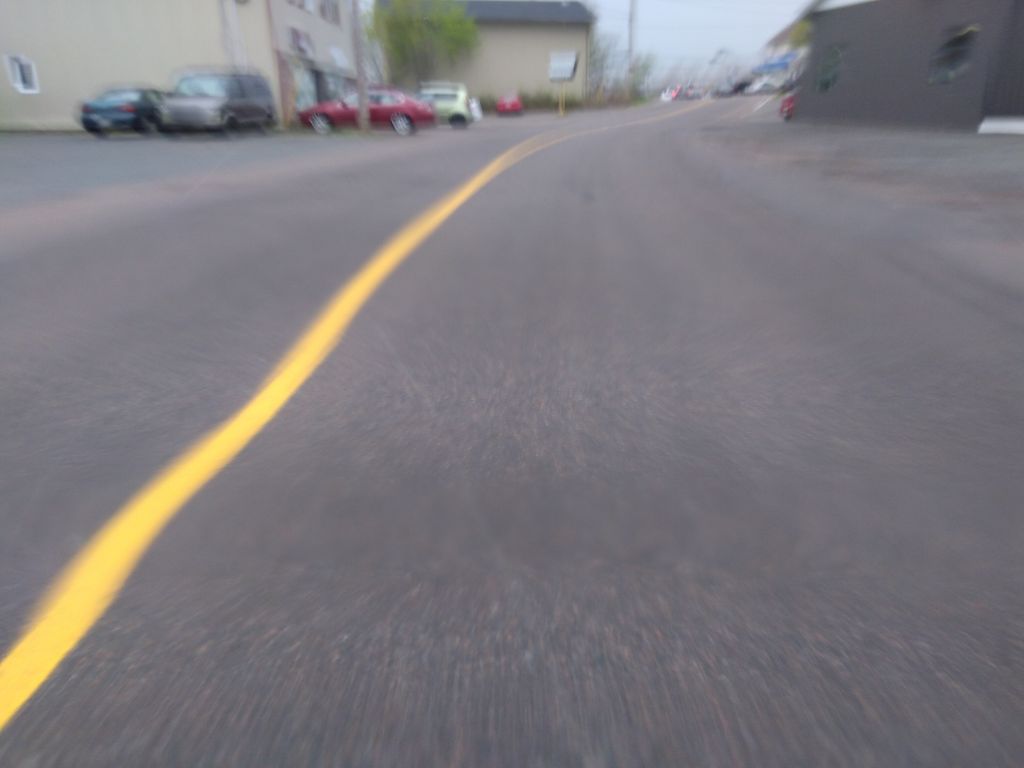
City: charlottetown